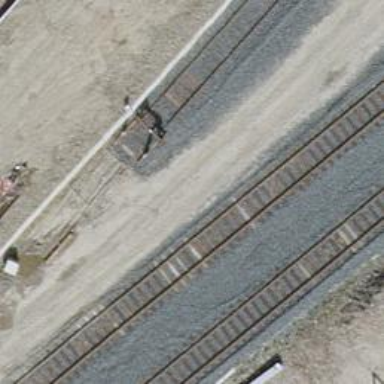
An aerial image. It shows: Railway buffer stop.